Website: home-depot
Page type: account-selection
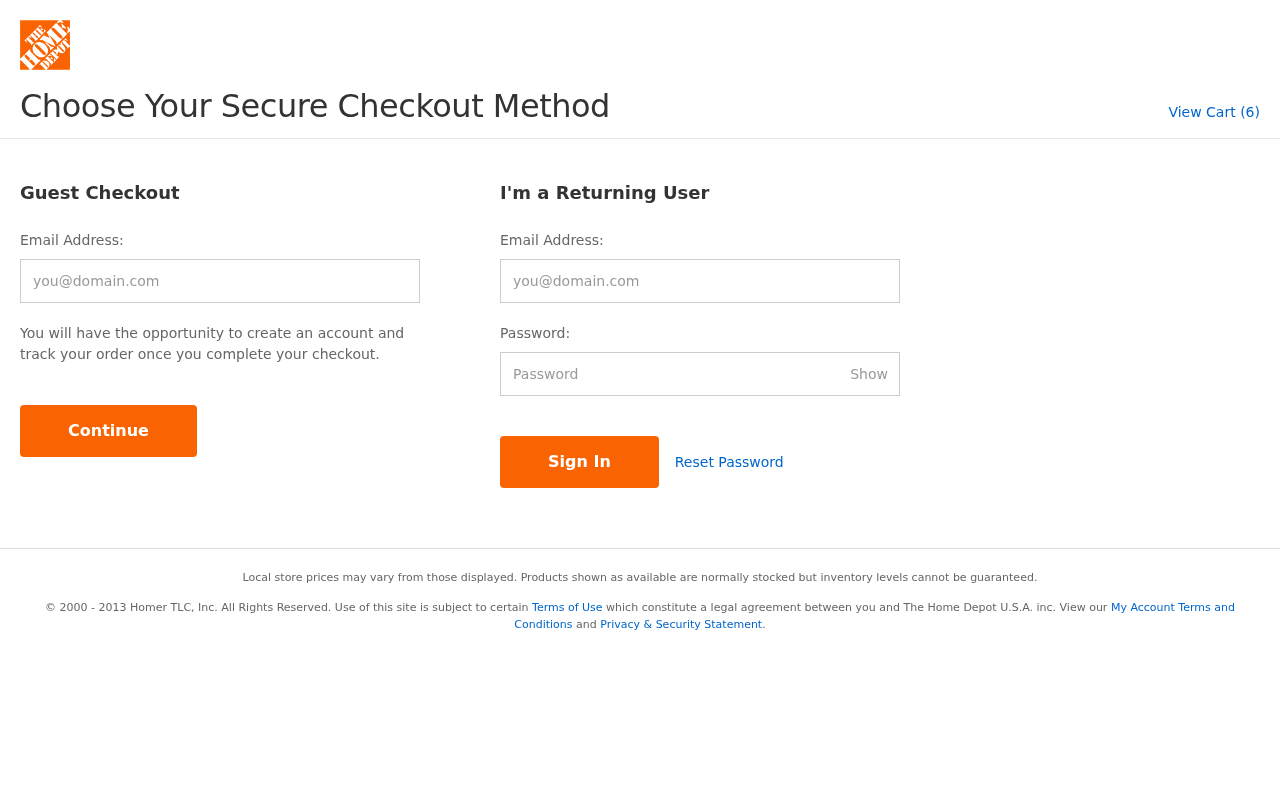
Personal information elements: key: PII_LOGIN_USERNAME
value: alewis392
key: PII_LOGIN_USERNAME2
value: alewis392
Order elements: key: ORDER_NUM_ITEMS
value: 6